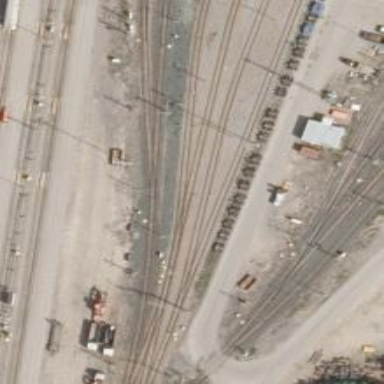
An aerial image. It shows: Railway signal.